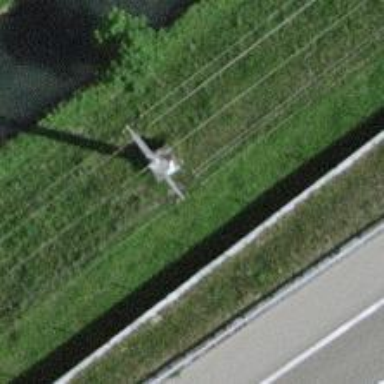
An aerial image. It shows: Concrete power pole.